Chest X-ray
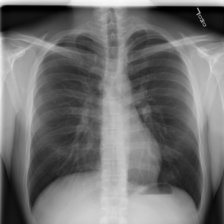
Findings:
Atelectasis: negative
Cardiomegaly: negative
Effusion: negative
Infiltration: negative
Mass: negative
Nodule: negative
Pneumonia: negative
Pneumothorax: negative
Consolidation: negative
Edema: negative
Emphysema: negative
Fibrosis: negative
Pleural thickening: negative
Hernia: negative